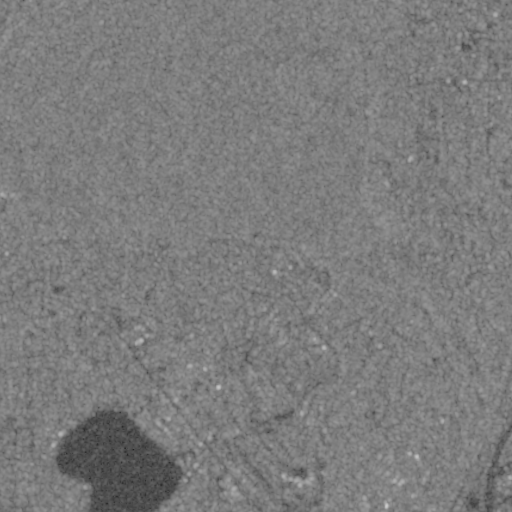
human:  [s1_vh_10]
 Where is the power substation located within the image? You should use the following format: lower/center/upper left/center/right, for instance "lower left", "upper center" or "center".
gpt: The power substation is located in the lower left of the image.
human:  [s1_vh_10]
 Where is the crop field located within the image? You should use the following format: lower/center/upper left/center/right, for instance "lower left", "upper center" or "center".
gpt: There is no crop field in the image.

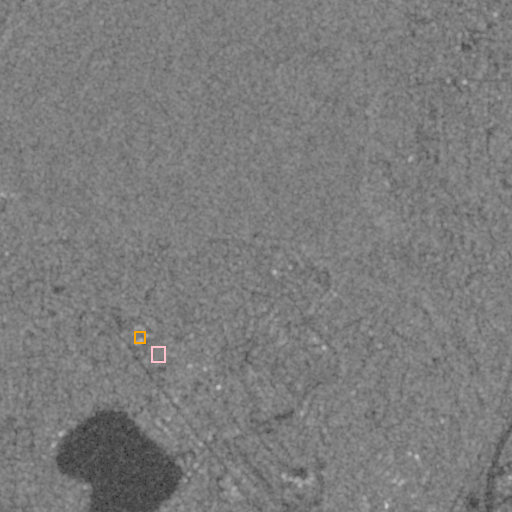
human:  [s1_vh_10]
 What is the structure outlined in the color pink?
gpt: The structure outlined in pink is a power substation.
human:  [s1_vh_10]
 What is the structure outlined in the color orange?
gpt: The structure outlined in orange is a building.
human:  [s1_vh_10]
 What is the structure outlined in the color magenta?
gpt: There is no magenta outline.